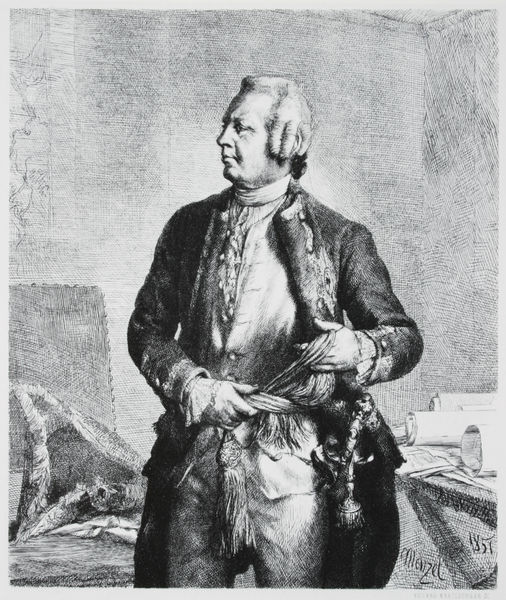
Titel: Aus König Friedrichs Zeit. Kriegs- und Friedens-Helden - Hans Karl von Winterfeldt, preußischer General
Künstler: Adolph Menzel
Standort: Berlin
Institution: Staatliche Museen zu Berlin, Kupferstichkabinett
Schlagwörter: hand, kopf, mann, weiß, grau, hut, hüte, kopfbedeckungen, mund, nase, ohr, profil, raum, schwarz, stirn, stuhl, tisch, zeichnung, zimmer, blick, gürtel, schal, tuch, hemd, hose, jacke, mütze, mützen, augen, barock, gesicht, kleidung, kragen, pelz, stehen, bild, bildnis, hals, herr, hände, innenraum, portrait, porträt, signatur, boden, auge, haare, mantel, sessel, adel, locke, locken, perücke, schärpe, kopfbedeckung, papier, papiere, ecke, kette, grafik, graphik, sigantur, kaiser, könig, karten, halstuch, menzel, kordel, quaste, rüsche, rüschen, knöpfe, jackett, oberkörper, weste, druck, schraffur, schwarz weiß, radierung, schwert, säbel, uniform, ketten, soldat, degen, dreispitz, orden, politiker, rolle, halbprofil, rollen, binde, plan, seefahrer, kupferstich, verband, klassik, quasten, pferdeschwanz, perrücke, zeichnungen, architekt, papierrollen, jabot, schriftrollen, pläne, adolf menzel, pirat, dreizack, depesche, halsband, wand, 1850, blätter, shwarzweiss, adolf, 1851, paperrollen, kragenbinde, abenteuerer, wend, haände